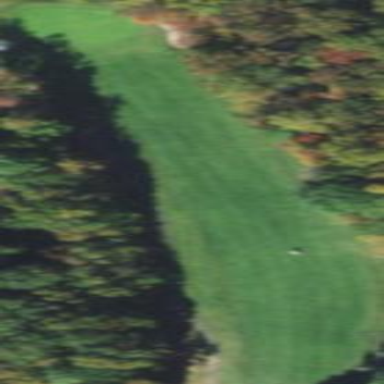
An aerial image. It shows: Grassy area designated as golf fairway.